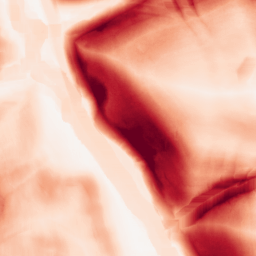
Category: morphological
Decomposition family: morphological_gradient
Decomposition parameters: size: 15
shape: square
Upsampling method: sinc_hamming
Upsampling parameters: scale: 4
kernel_size: 16
Upsampling scale: 4